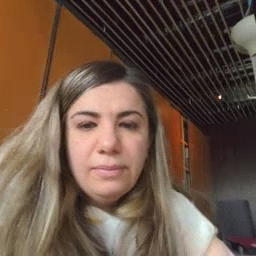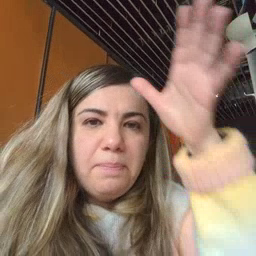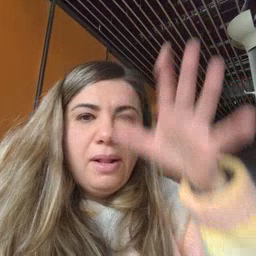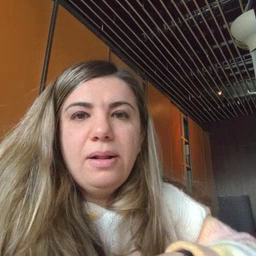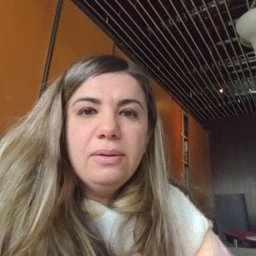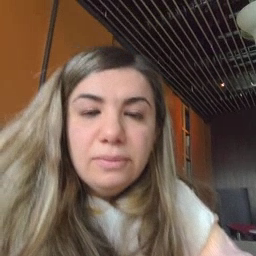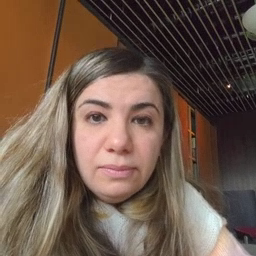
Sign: man